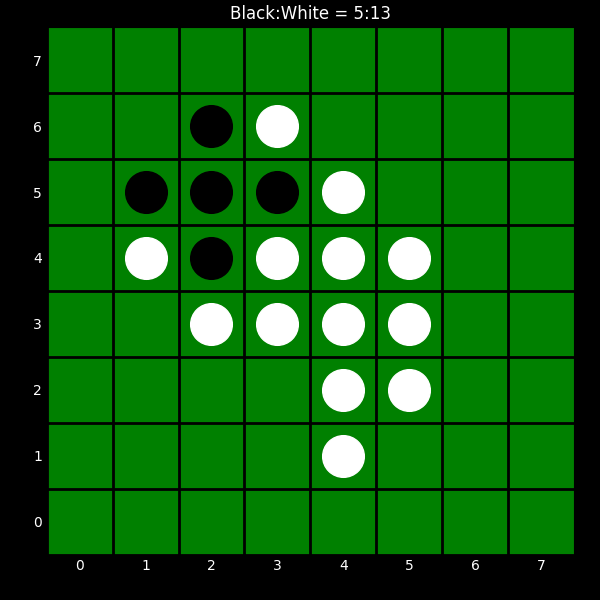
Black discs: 5
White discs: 13